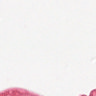
Metastatic tissue present: no